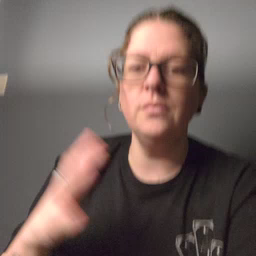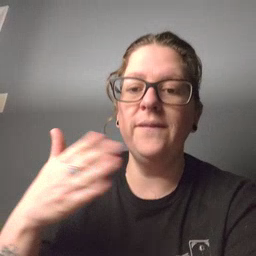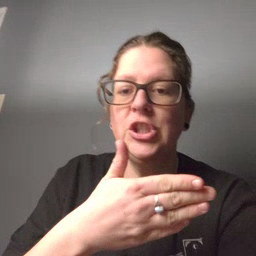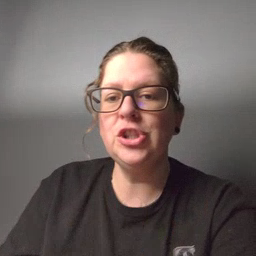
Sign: fish